Interaction volume radius: 5 \u00c5
Interaction volume height: 30 \u00c5
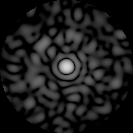
Disorder parameter: 0.8367